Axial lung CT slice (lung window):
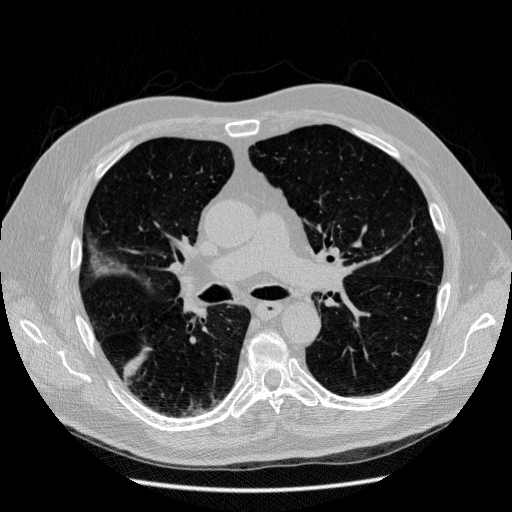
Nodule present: no